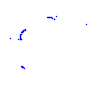
Particle: proton